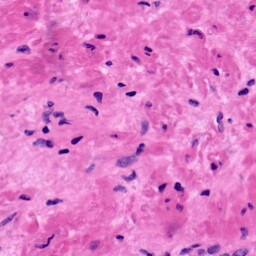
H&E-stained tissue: Prostate